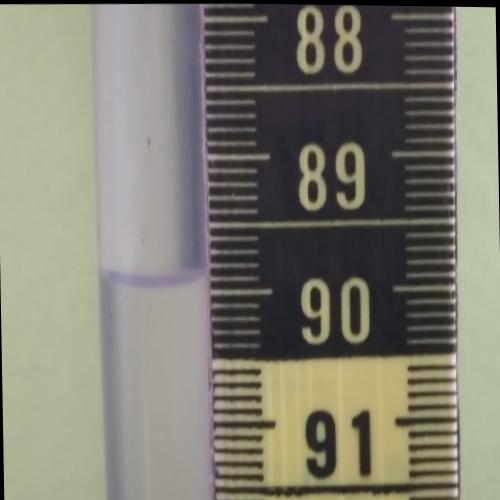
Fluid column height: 89.9 cm